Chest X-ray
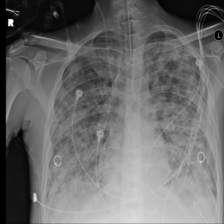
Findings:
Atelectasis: negative
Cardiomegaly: negative
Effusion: negative
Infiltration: negative
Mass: negative
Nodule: negative
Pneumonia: negative
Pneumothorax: negative
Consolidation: negative
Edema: negative
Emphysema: negative
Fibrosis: negative
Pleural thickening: negative
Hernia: negative